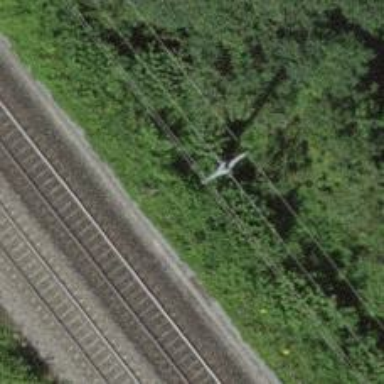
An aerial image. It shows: Concrete power pole.